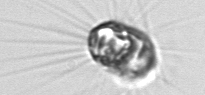
Label: Corethron_hystrix